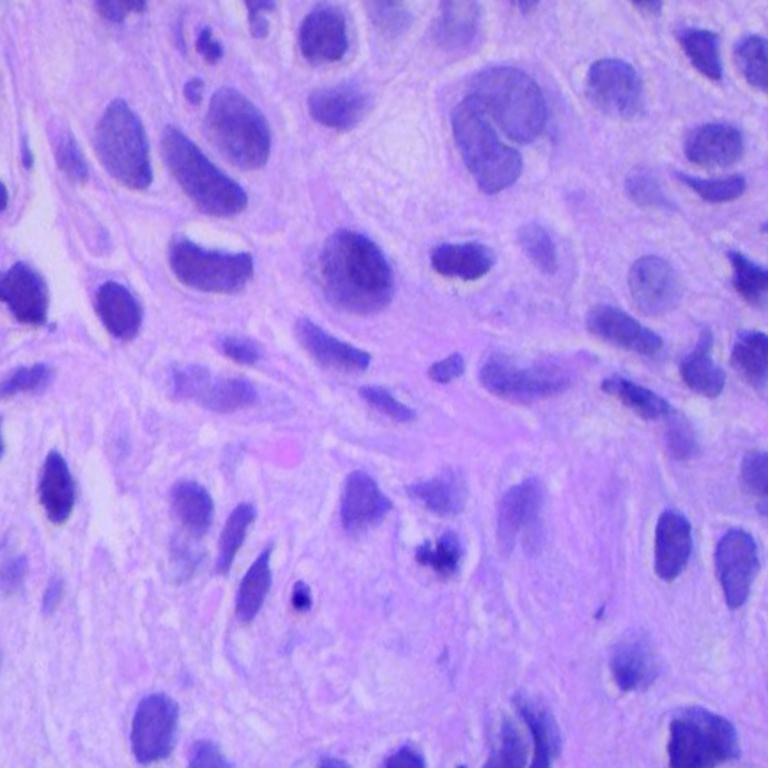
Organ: lung
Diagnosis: squamous carcinomas